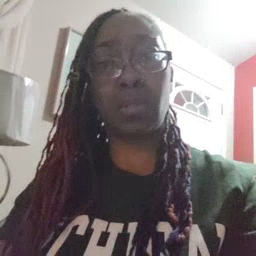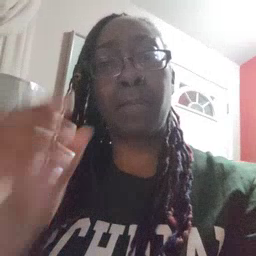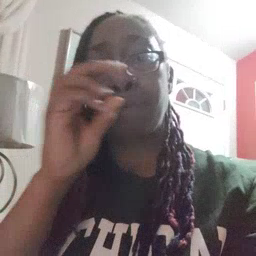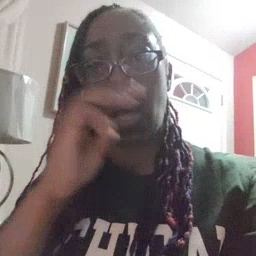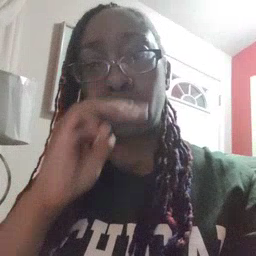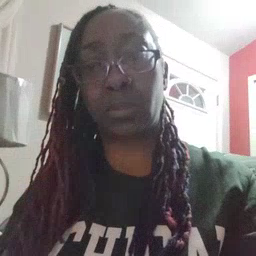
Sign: mouse